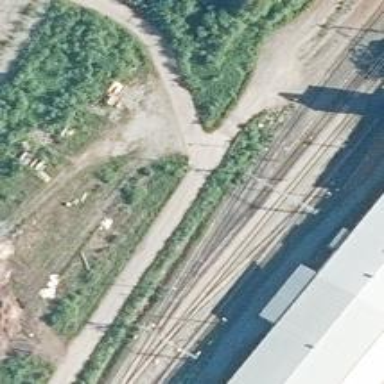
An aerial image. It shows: Railway siding with rails.